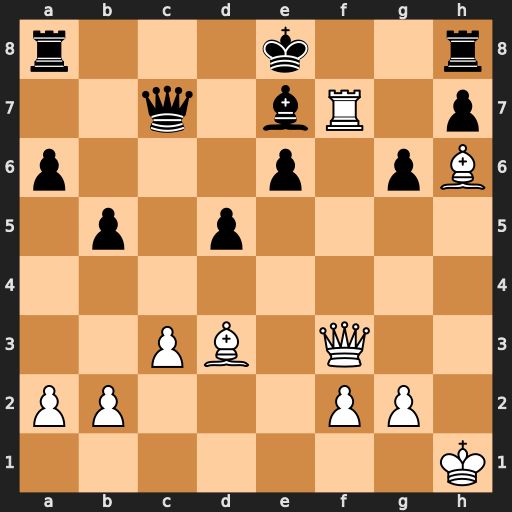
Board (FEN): r3k2r/2q1bR1p/p3p1pB/1p1p4/8/2PB1Q2/PP3PP1/7K
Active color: w
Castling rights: kq
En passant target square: -
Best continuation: Bg5 Rf8 Qg3